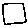
Label: square